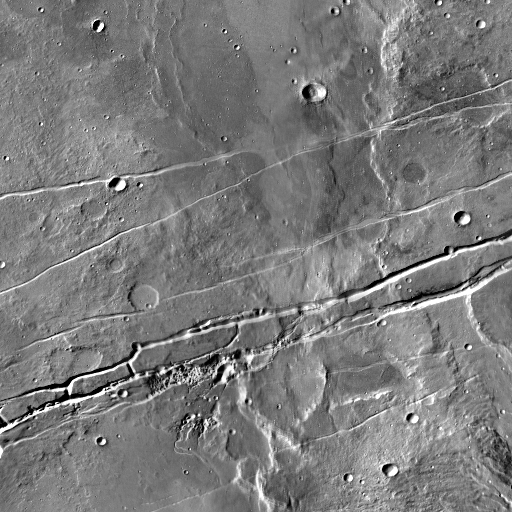
Crater classes present: Background, Other, Buried